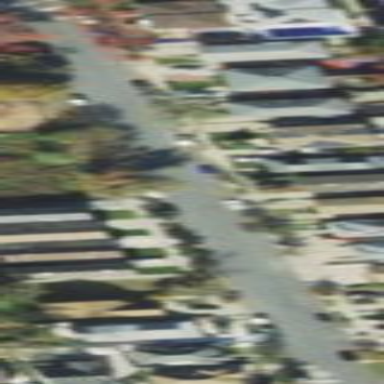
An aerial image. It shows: Asphalt road in residential area.